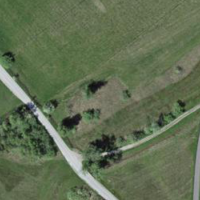
EUNIS habitat code: 16
Species observed at this site:
Betula pubescens
Cirsium palustre